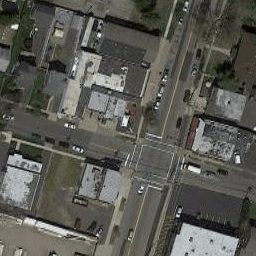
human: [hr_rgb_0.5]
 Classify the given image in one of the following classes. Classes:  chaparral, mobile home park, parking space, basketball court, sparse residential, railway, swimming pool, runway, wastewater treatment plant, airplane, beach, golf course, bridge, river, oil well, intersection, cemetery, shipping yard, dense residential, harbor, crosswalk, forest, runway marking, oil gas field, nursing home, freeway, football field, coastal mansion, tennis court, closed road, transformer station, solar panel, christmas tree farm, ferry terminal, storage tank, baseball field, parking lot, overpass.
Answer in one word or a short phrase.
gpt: intersection